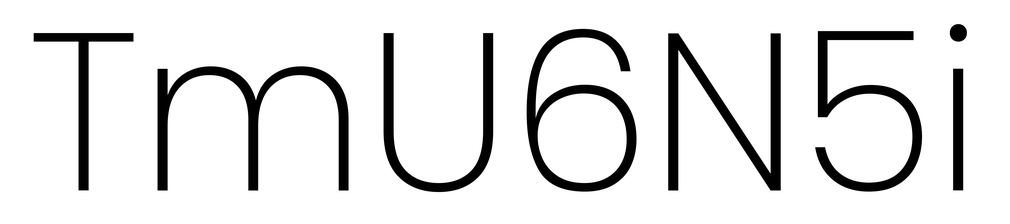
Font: Poppins-ExtraLight